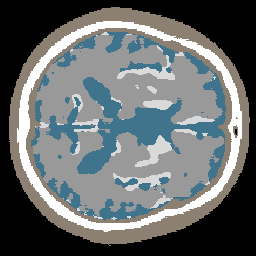
Label: no_lesion